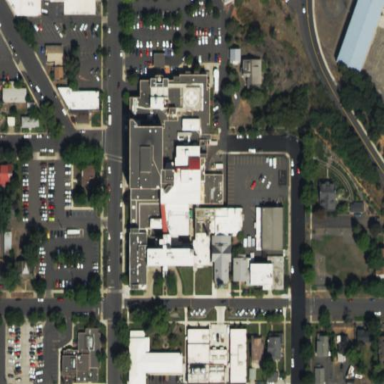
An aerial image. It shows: Hospital providing healthcare services.